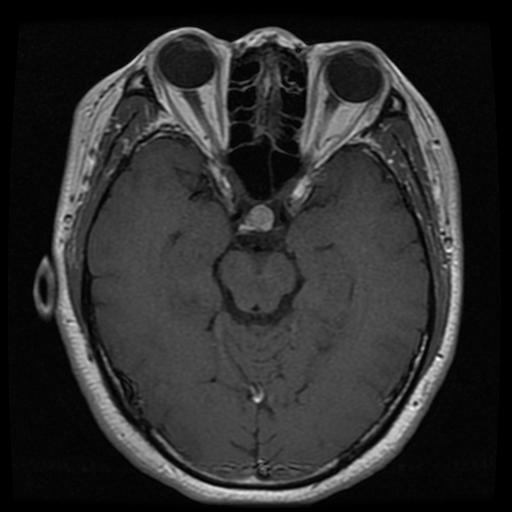
Label: pituitary